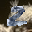
Label: 2